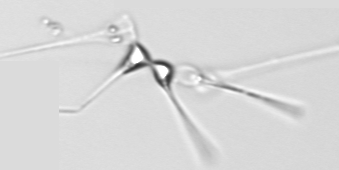
Label: Asterionellopsis_glacialis